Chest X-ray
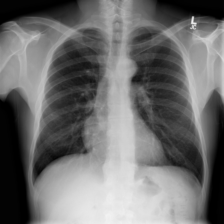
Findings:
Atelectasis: negative
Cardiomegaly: negative
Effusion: negative
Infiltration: positive
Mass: negative
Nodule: negative
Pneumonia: negative
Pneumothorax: negative
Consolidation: negative
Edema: negative
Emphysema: negative
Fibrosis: negative
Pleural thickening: negative
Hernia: negative